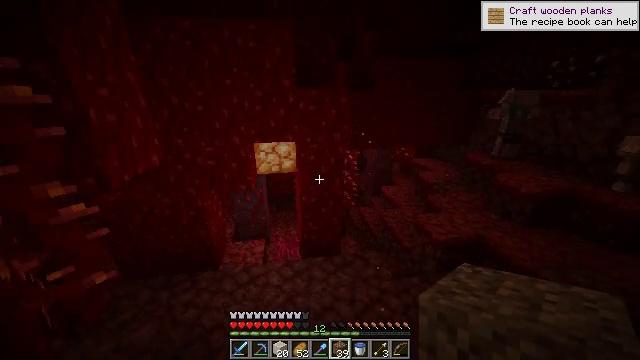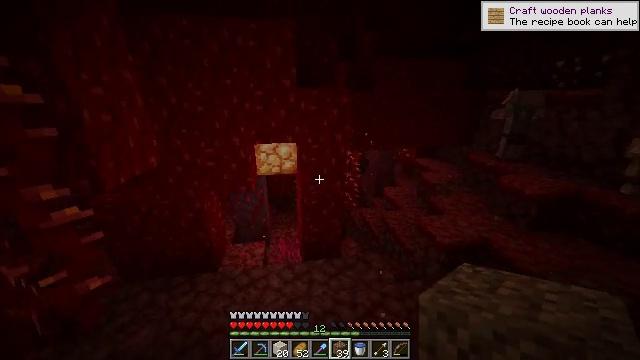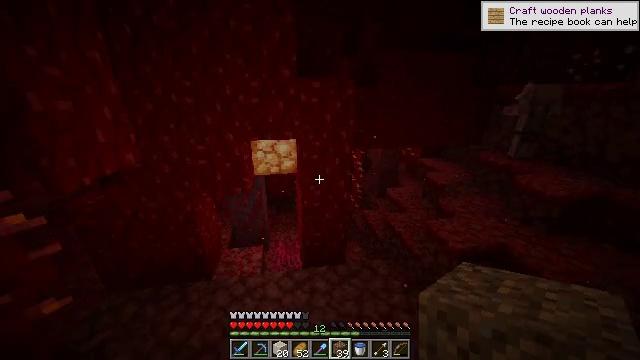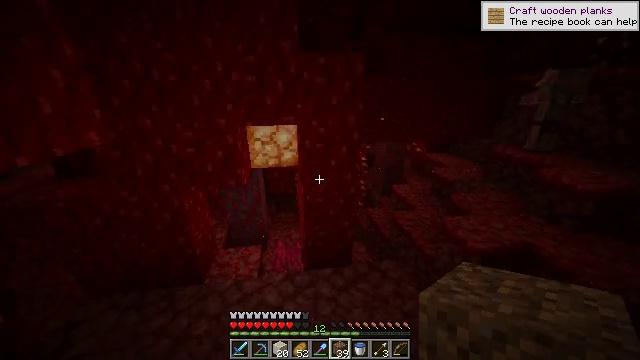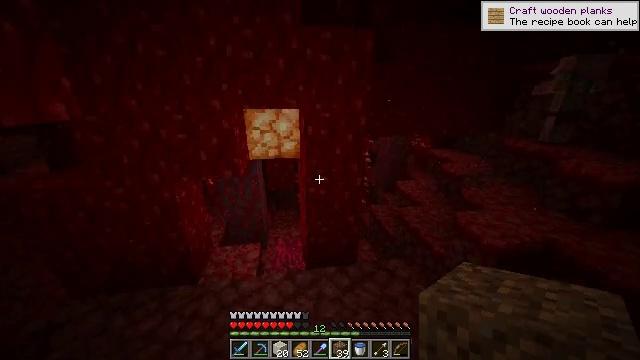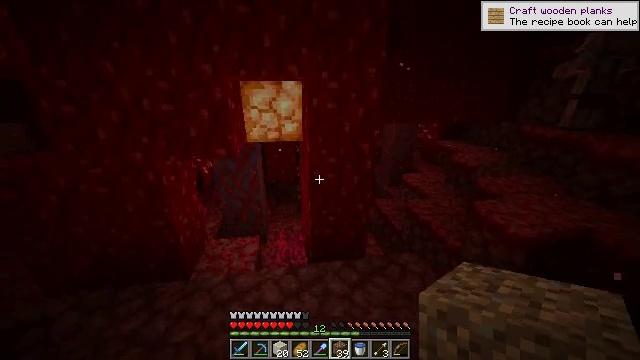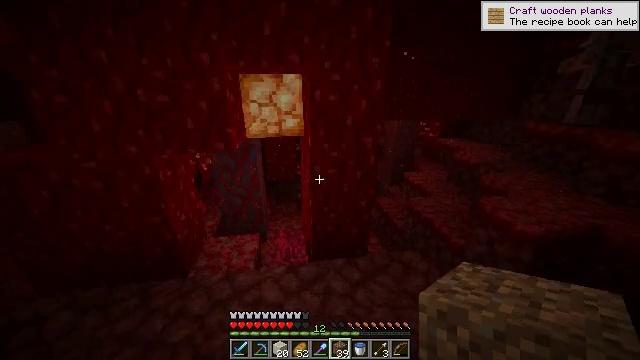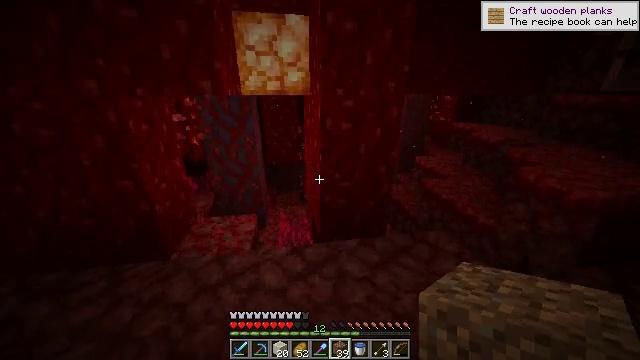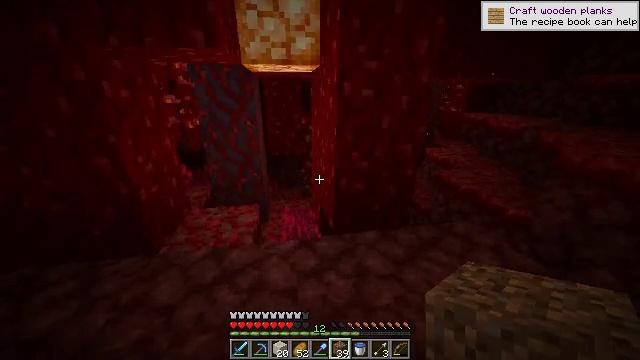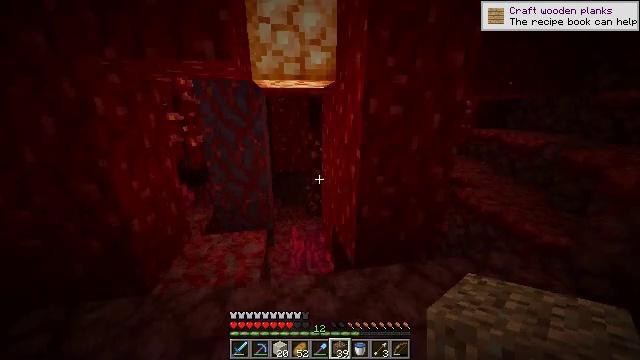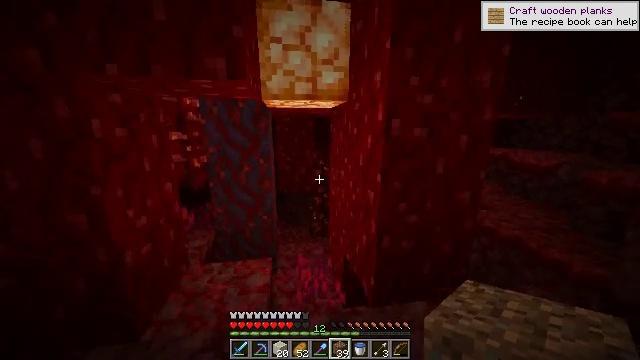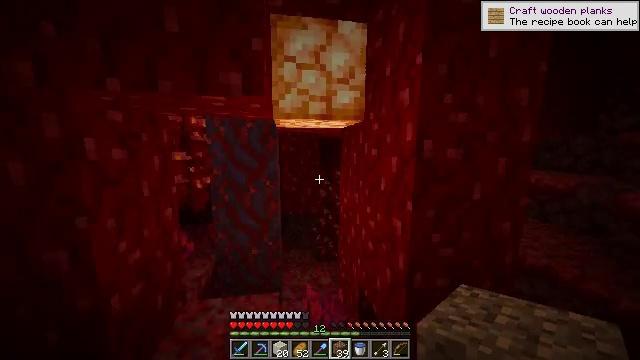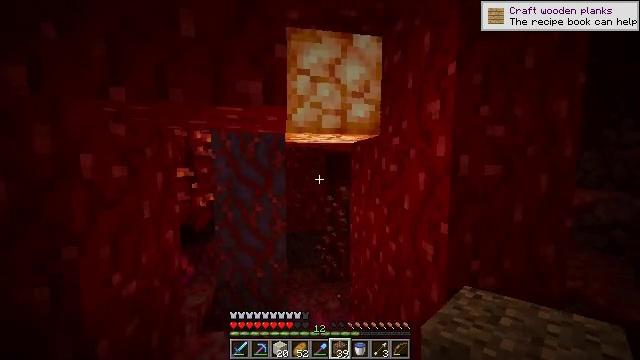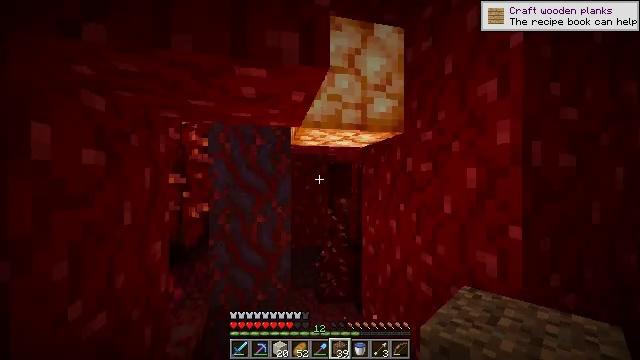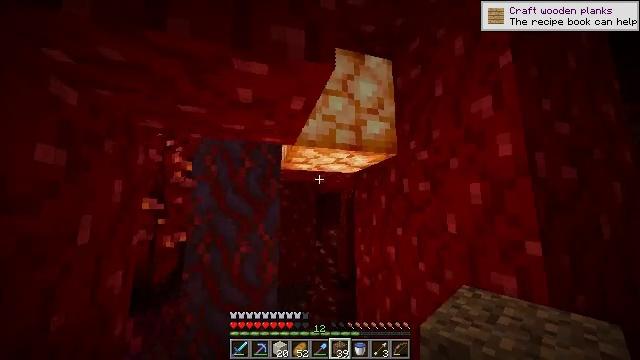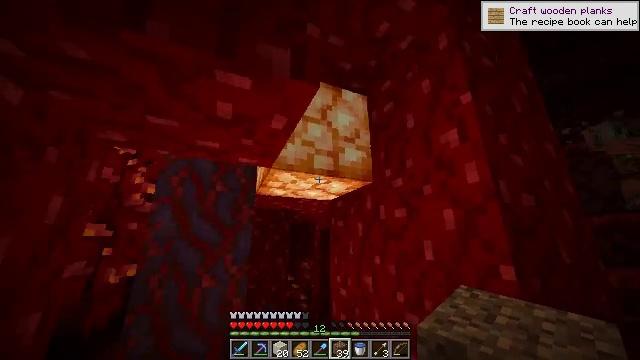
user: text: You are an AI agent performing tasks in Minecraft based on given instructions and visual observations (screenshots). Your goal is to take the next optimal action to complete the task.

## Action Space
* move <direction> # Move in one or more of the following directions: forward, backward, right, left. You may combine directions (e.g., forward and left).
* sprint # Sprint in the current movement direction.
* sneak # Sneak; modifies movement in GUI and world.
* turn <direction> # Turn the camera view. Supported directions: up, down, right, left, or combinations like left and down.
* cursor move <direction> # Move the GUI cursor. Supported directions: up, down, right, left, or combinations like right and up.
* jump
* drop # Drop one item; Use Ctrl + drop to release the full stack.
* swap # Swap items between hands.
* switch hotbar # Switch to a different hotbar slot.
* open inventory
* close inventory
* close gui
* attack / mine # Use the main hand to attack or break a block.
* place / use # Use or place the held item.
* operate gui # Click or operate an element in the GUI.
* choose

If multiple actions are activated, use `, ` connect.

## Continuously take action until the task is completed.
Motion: motion action
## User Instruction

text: Mine the shroomlight block.
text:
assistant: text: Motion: move forward and move left
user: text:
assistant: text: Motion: move forward and move left
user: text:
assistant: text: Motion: move forward and move left
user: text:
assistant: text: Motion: move forward and move left
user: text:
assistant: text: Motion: move forward and move left
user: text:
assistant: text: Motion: move forward and move left
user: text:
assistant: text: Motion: move forward and move left
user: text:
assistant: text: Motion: move forward and move left
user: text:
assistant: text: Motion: move forward and move left, turn up
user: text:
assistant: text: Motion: move forward and move left, turn up
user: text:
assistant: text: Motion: move forward and move left, turn up
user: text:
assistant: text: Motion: move forward and move left, sneak, turn up
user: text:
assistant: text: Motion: move forward, sneak, turn right and up
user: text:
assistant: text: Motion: move forward, sneak, turn right and up
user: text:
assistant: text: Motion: move forward, sneak, turn right and up
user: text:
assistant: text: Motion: move forward, sneak, turn right and up
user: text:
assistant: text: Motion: move forward and move right, sneak, turn right and up, attack / mine
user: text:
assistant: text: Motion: move forward and move right, sneak, attack / mine
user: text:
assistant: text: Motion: move forward and move right, sneak, attack / mine
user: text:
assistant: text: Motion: move forward and move right, sneak, attack / mine
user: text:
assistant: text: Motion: move forward and move right, sneak, attack / mine
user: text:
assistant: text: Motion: move forward and move right, sneak, turn left and up, attack / mine
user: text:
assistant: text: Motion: move forward, sneak, turn left and up, attack / mine
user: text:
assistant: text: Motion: move forward and move left, sneak, attack / mine
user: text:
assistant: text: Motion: move forward and move left, sneak, attack / mine
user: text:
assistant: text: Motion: move forward, sneak, attack / mine
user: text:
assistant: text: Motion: move forward, sneak, attack / mine
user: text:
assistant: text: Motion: move forward, sneak, attack / mine
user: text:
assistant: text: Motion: sneak, attack / mine
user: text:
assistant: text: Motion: sneak, attack / mine